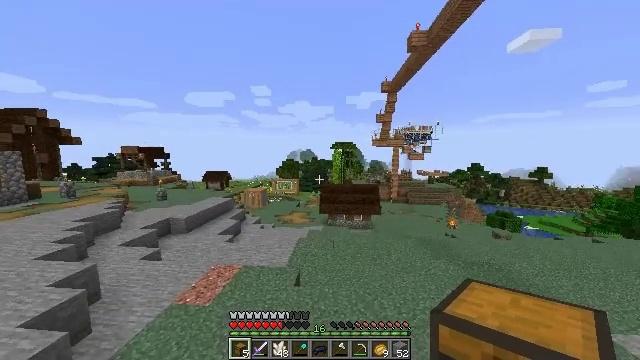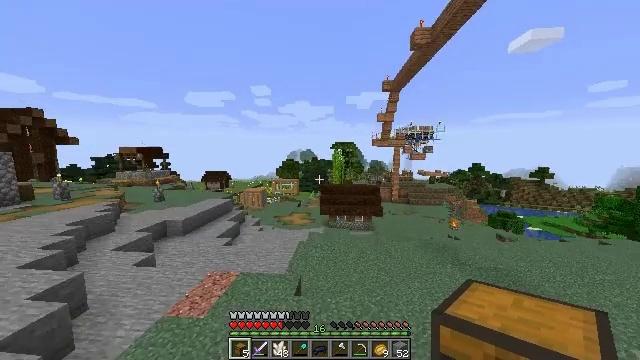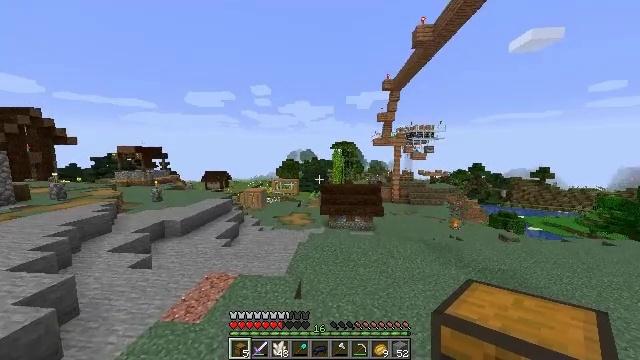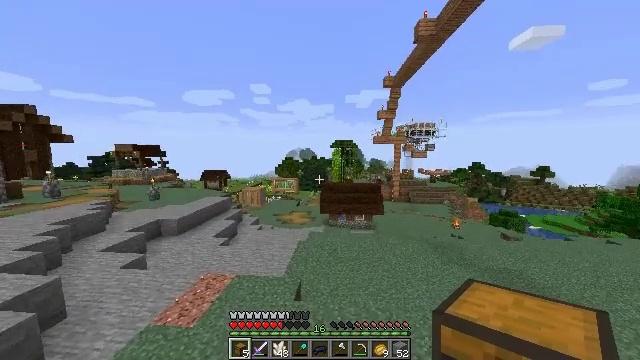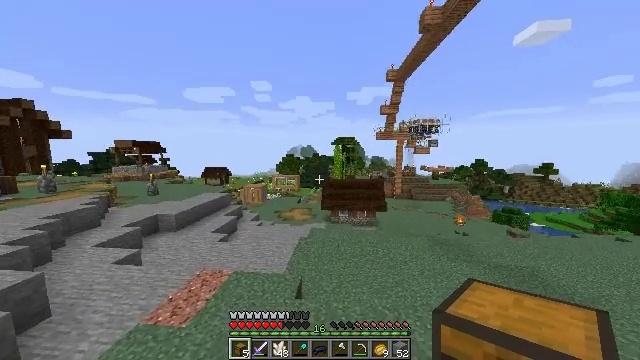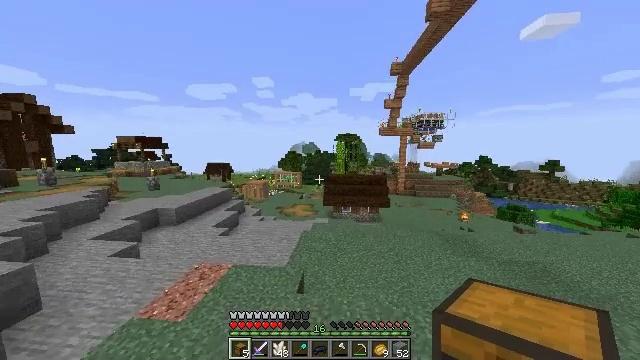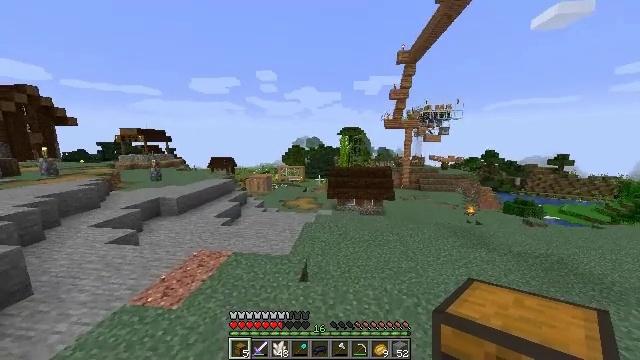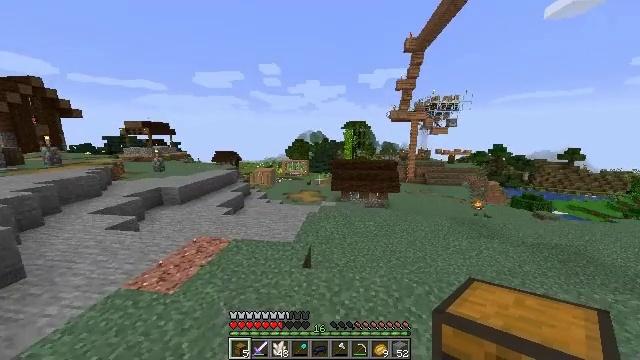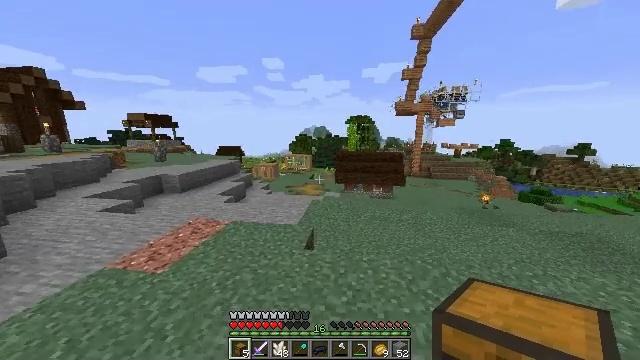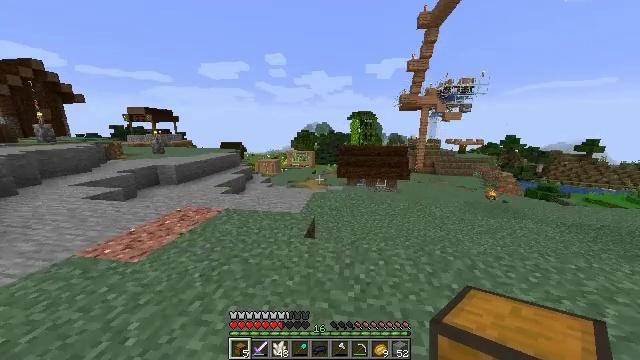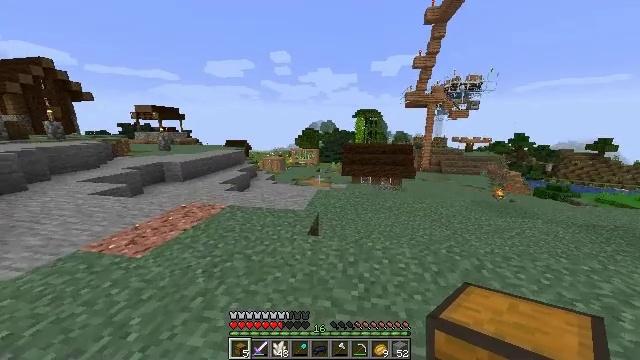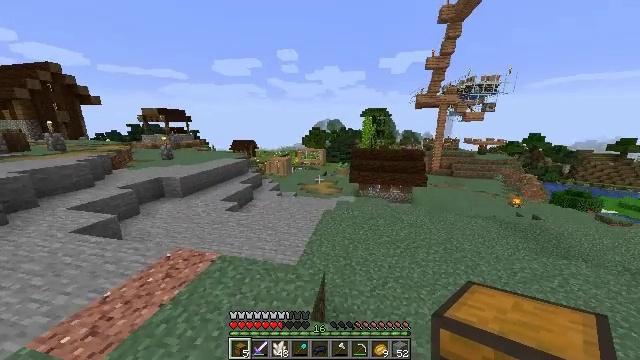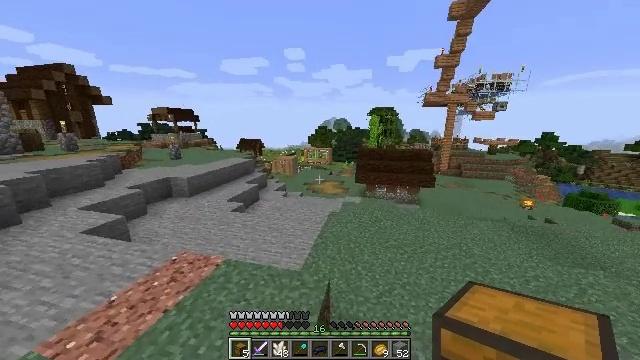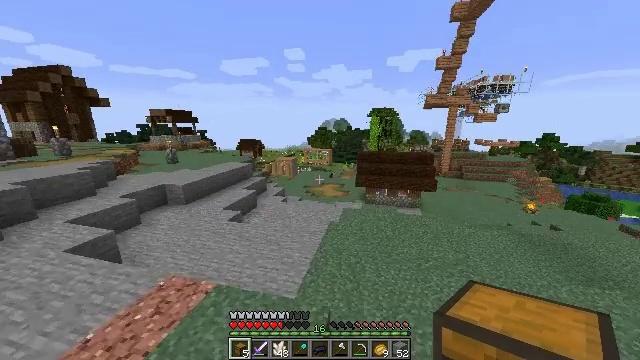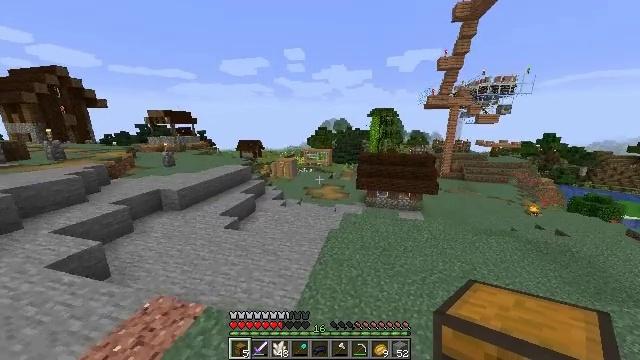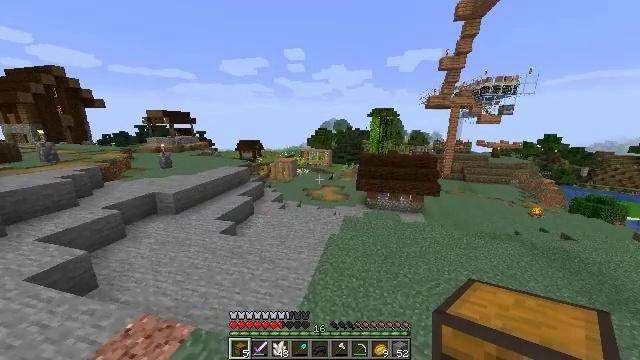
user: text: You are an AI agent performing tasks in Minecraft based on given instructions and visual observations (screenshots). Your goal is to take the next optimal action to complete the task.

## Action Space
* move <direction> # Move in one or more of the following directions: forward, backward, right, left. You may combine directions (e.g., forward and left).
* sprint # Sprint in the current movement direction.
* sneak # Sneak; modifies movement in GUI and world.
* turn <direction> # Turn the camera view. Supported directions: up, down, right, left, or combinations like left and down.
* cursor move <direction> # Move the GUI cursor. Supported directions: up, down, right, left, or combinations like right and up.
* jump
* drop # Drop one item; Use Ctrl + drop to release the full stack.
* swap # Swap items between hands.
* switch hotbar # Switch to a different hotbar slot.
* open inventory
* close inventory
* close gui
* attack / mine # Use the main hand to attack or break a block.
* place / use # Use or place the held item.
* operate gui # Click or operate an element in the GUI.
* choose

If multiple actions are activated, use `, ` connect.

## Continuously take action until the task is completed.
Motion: motion action
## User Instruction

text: Use iron ingots and a chest to craft a hopper.
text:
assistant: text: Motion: move forward, sprint, jump
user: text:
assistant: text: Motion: move forward, jump
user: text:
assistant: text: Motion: move forward, jump
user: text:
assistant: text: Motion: move forward, jump
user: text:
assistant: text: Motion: move forward, jump
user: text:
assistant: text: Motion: move forward, turn down, jump
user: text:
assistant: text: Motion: move forward, turn left and down, jump
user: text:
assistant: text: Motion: move forward, turn down, jump
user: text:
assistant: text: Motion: move forward, jump
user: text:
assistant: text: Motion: move forward, turn left, jump
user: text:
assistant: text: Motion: move forward, sprint, turn left, jump
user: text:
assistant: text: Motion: move forward, sprint, turn left, jump
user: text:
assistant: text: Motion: move forward, sprint, jump
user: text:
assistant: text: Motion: move forward, sprint, jump
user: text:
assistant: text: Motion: move forward, jump
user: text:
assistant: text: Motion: move forward, jump
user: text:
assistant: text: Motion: move forward, jump
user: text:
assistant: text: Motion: move forward, jump
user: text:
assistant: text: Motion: move forward, jump
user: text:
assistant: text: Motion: move forward, jump
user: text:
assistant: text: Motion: move forward, jump
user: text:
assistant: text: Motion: move forward, jump
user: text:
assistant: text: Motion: move forward, sprint, jump
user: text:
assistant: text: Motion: move forward, sprint, jump
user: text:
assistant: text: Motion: move forward, sprint, jump
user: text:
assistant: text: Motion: move forward, sprint, jump
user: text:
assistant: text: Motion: move forward, jump
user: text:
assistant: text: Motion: move forward, jump
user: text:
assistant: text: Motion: move forward, jump
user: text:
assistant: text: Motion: move forward, jump